Interaction volume radius: 5 \u00c5
Interaction volume height: 40 \u00c5
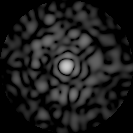
Disorder parameter: 0.8164